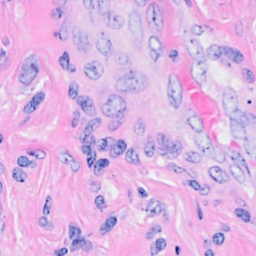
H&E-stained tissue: Breast